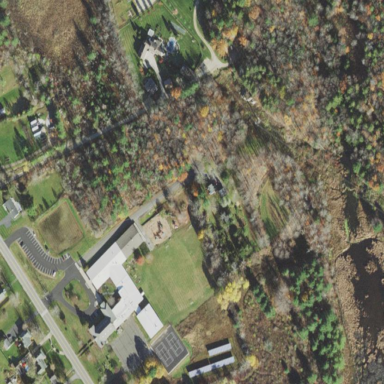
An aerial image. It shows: School.